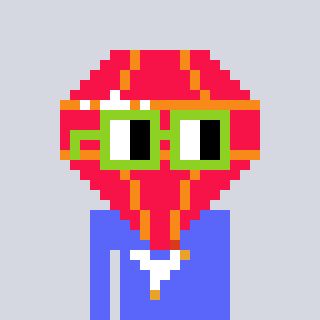
a pixel art character with square light green glasses, a red diamond-shaped head and a purple-colored body on a cool background